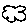
Label: cloud